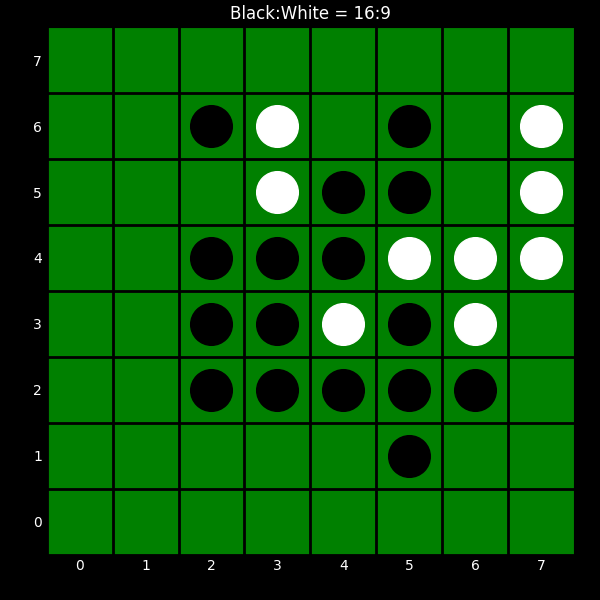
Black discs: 16
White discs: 9